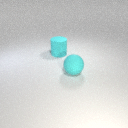
large cyan rubber sphere in front of large cyan rubber cylinder